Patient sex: M
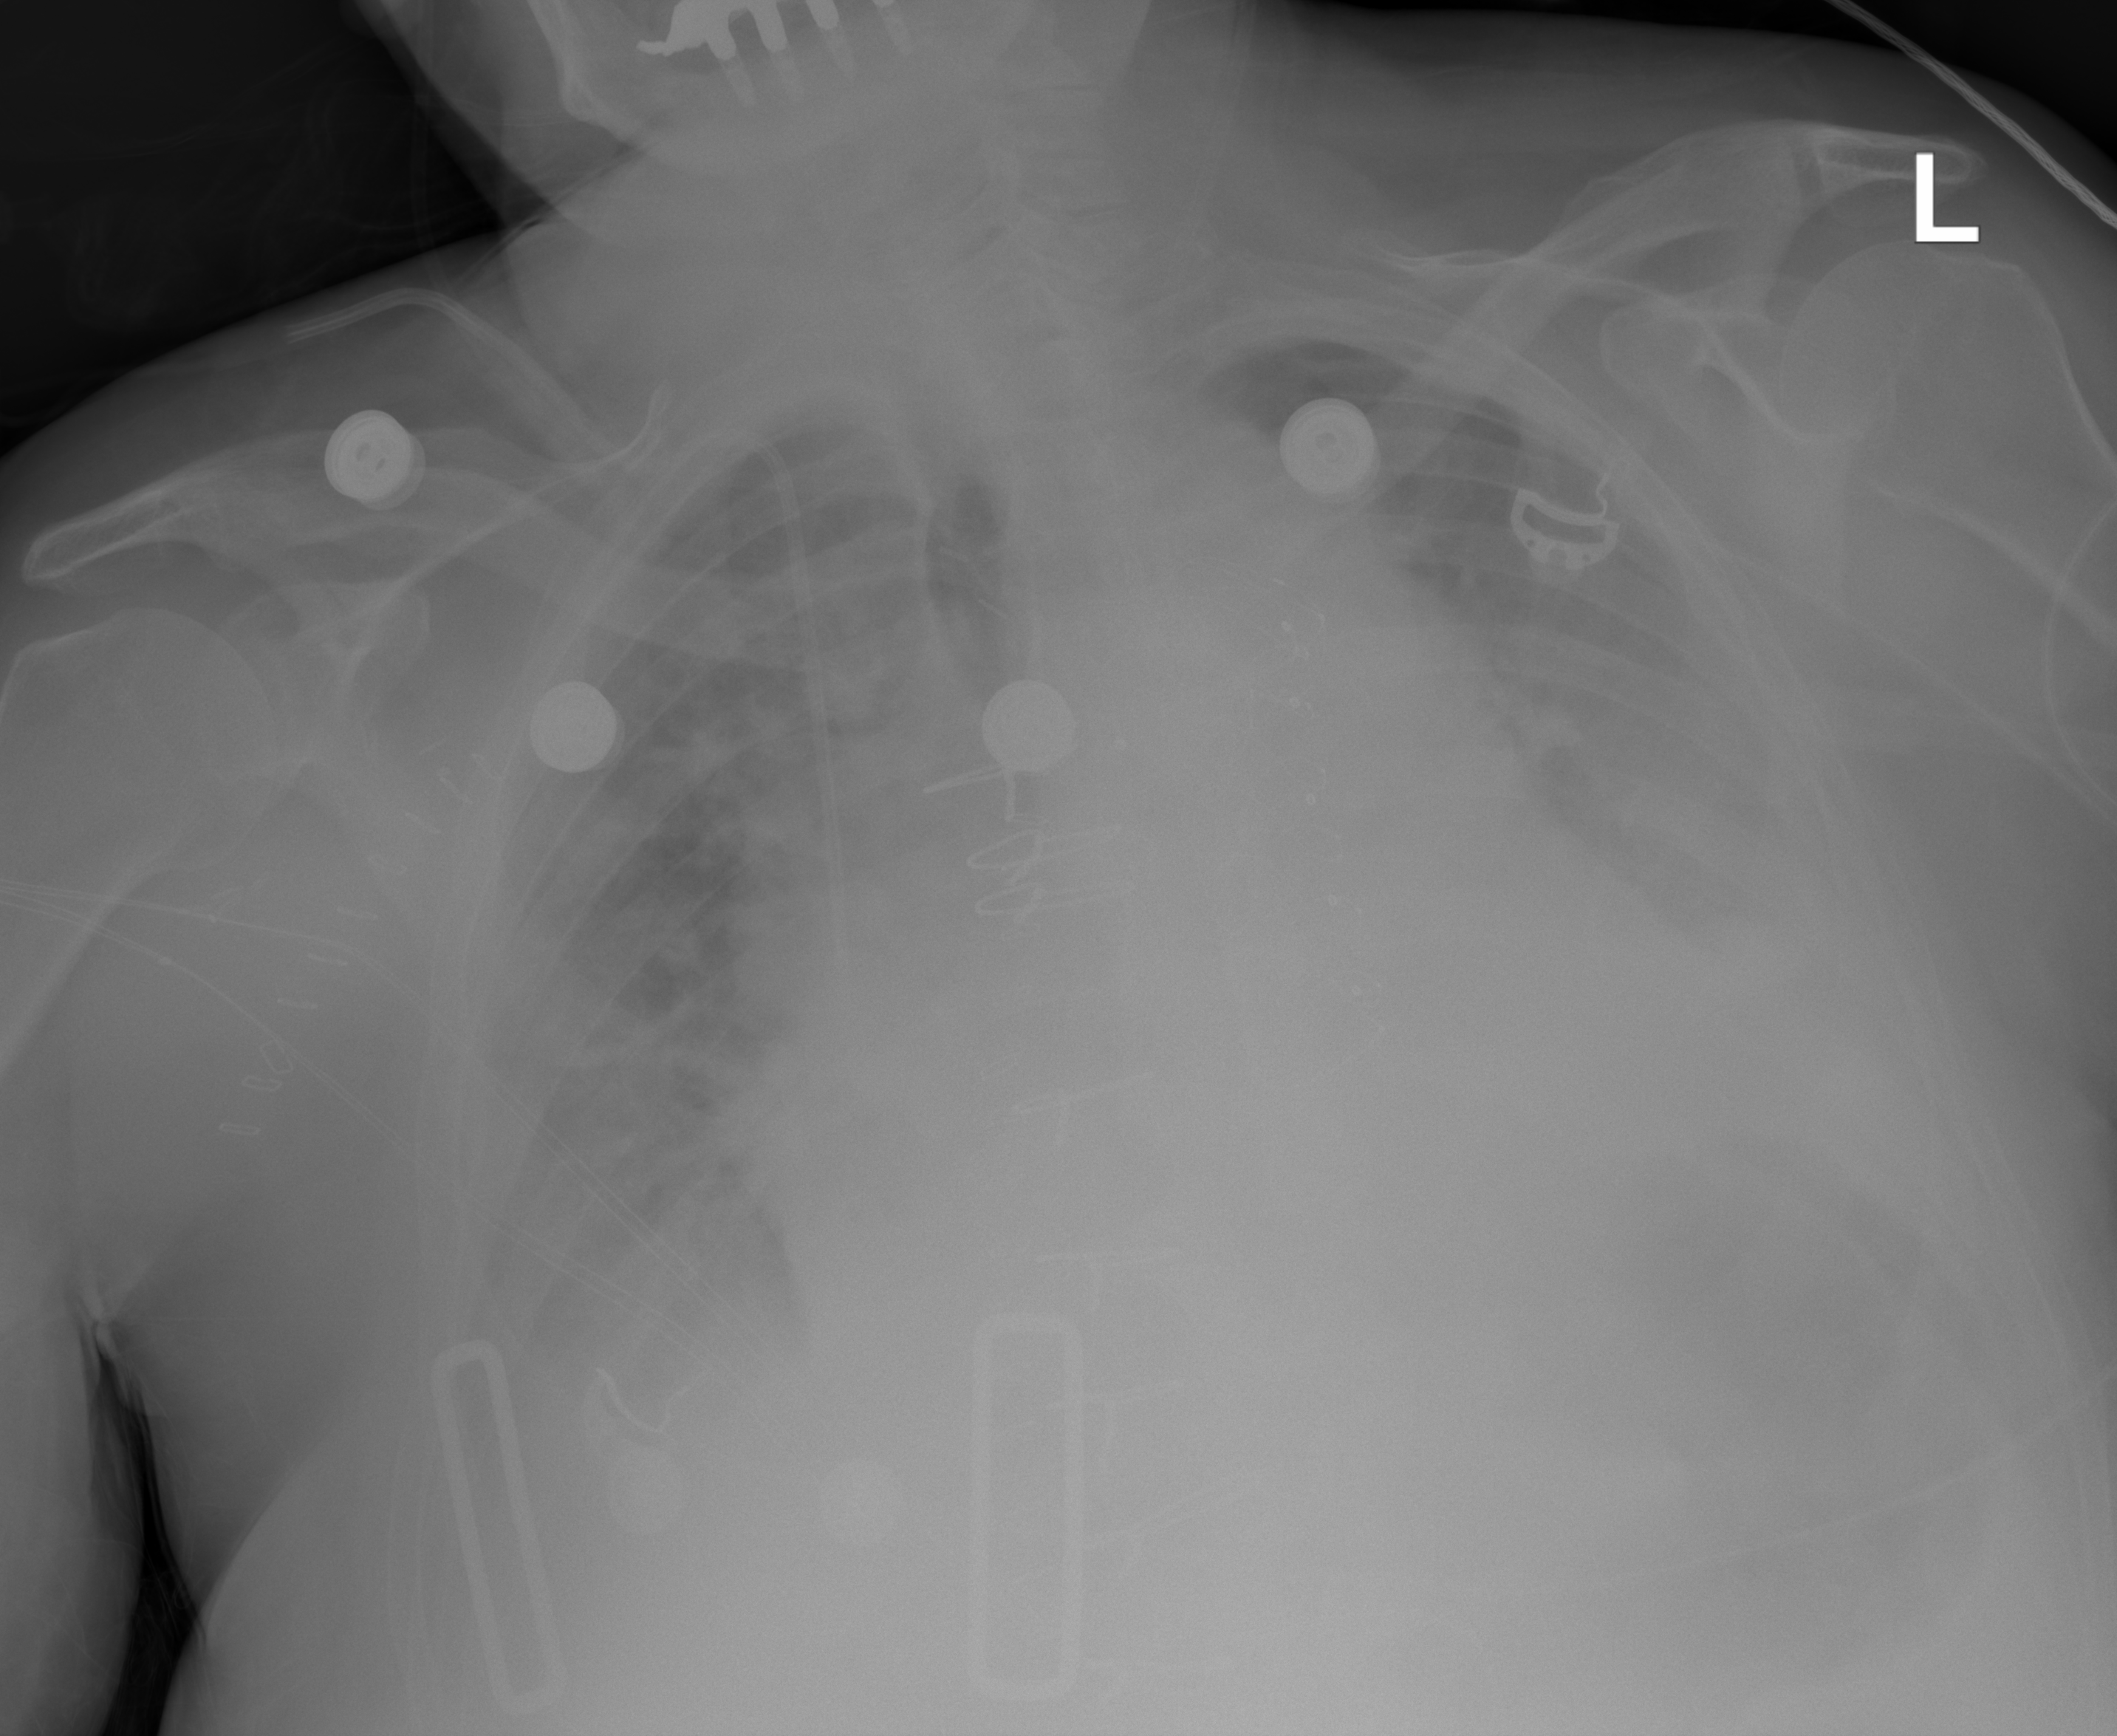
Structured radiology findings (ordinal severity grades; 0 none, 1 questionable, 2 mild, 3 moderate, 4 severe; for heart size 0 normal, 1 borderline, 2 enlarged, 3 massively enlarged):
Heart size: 3
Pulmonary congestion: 2
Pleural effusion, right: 3
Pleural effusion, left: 3
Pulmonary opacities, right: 3
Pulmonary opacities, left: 3
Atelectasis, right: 2
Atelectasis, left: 2